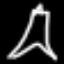
Label: The Eiffel Tower